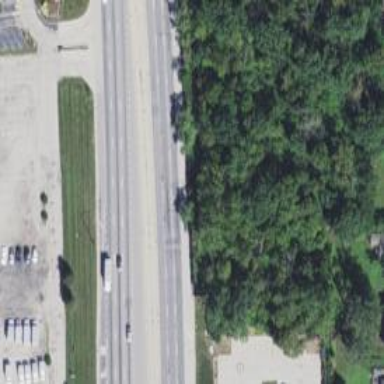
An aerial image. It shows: Trunk highway with expressway features.